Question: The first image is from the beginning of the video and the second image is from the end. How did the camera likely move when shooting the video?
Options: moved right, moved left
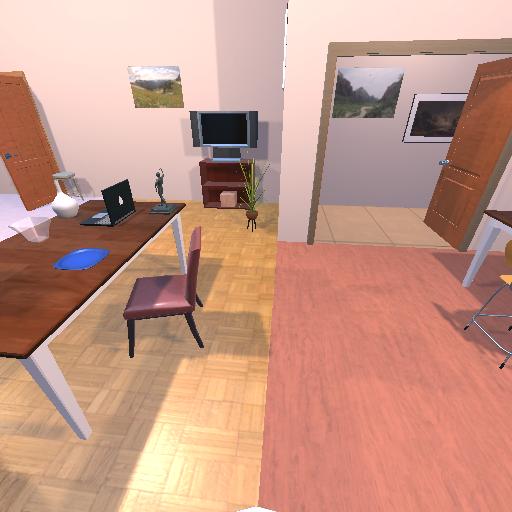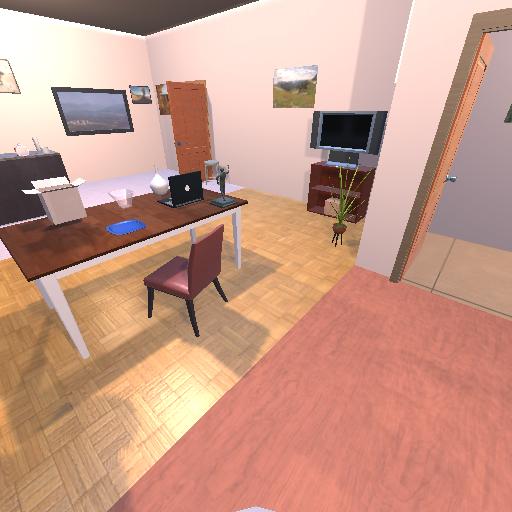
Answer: moved right